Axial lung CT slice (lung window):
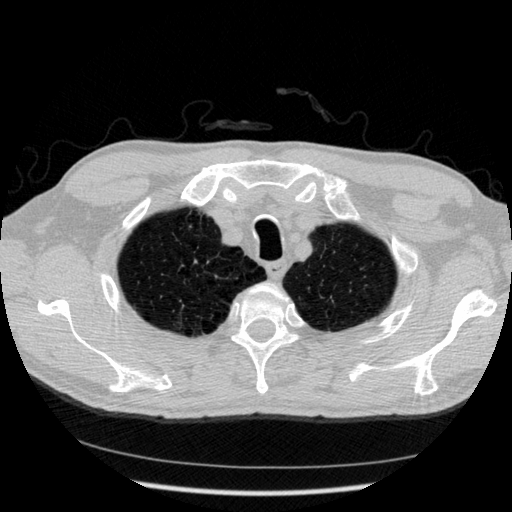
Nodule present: no